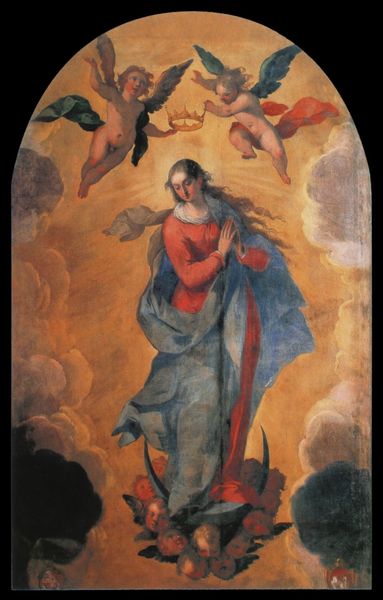
Titel: Immaculata
Künstler: Martin Theophil Pollack
Institution: Brixen, Diözesanmuseum
Schlagwörter: baum, blau, flügel, himmel, umhang, wolken, frau, kleid, köpfe, licht, rot, tuch, wolke, malerei, federn, stehen, bild, gold, haare, mantel, tücher, krone, fliegen, engel, mond, strahlen, geld, mondsichel, sichel, kranz, altar, heiligenschein, erleuchtet, blua, krönung, fresko, heilig, putten, maria, putti, fresco, goldgrund, ikone, himmelfahrt, heiligenbild, apotheose, glorie, himeml, krönen, maira, himmelkönigin, mante., himer, religion